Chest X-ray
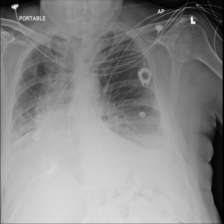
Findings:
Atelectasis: negative
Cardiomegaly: negative
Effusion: negative
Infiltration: negative
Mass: negative
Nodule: negative
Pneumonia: negative
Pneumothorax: negative
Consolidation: positive
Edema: negative
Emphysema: negative
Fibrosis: negative
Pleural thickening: negative
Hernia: negative